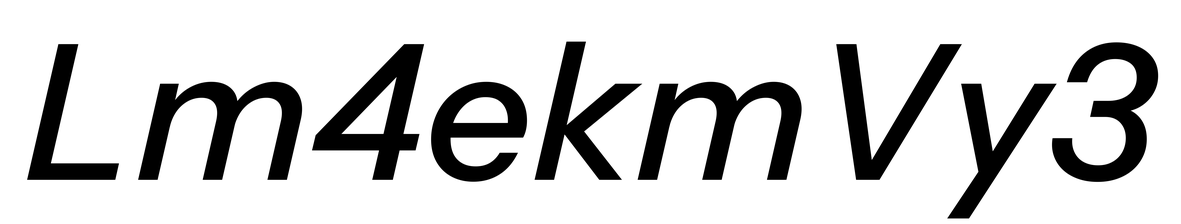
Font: InstrumentSans-Italic_Medium_Italic